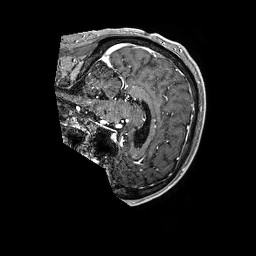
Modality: T1w
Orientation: sagittal
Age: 59
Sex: male
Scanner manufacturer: philips
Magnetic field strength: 3 T
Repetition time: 0.006679 s
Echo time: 0.003005 s